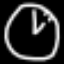
Label: clock